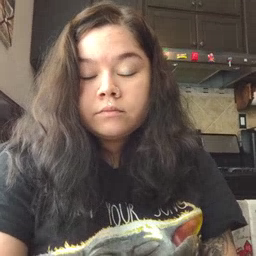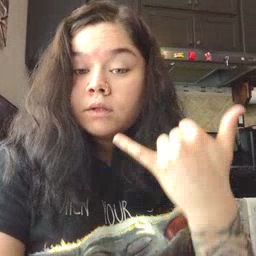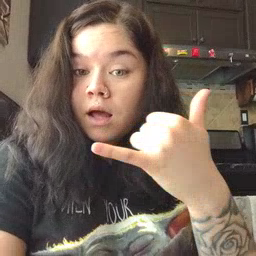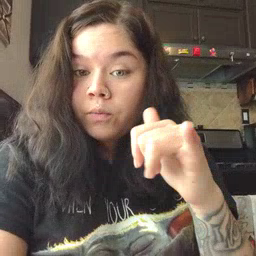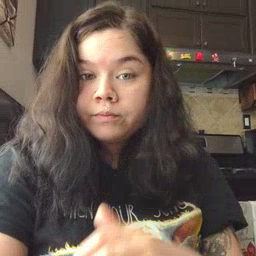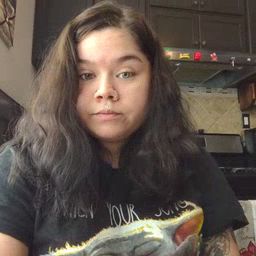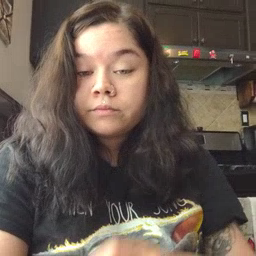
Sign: yellow